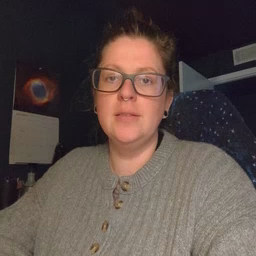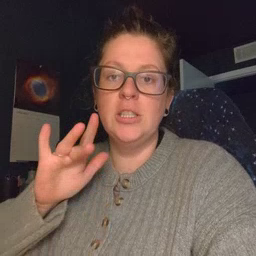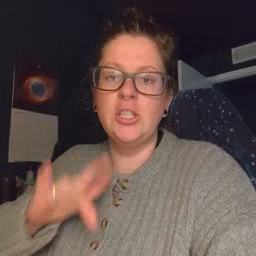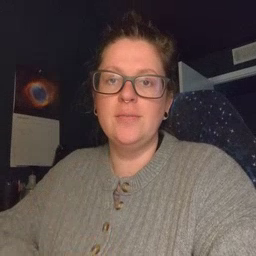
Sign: touch